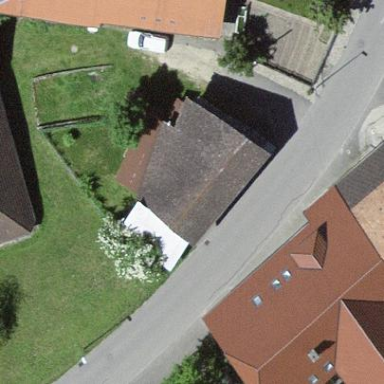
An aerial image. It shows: Barn.